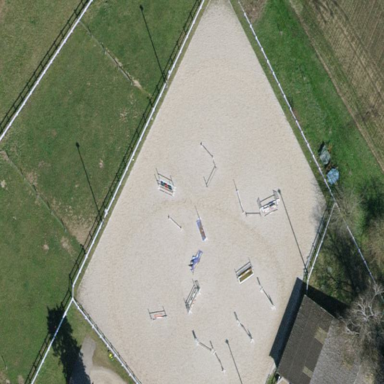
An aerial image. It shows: Equestrian pitch enclosed by fence.